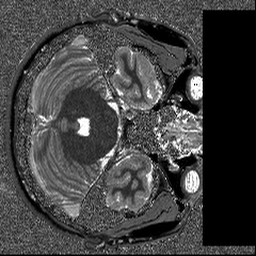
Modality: T1map
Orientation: axial
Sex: male